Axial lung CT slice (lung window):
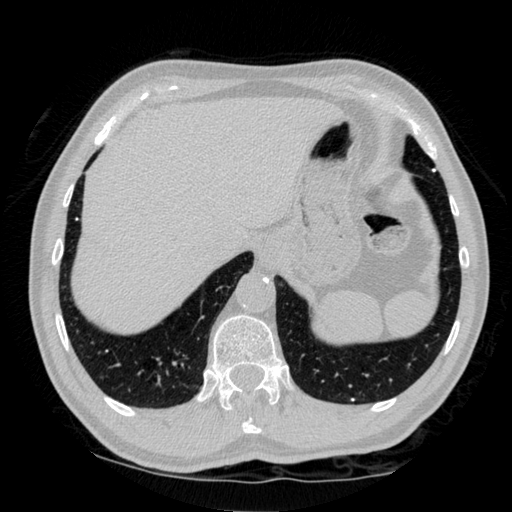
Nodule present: no